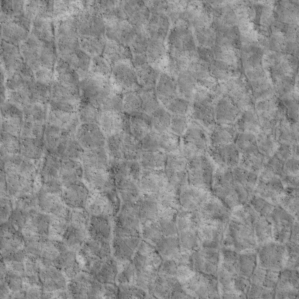
Label: non_frost